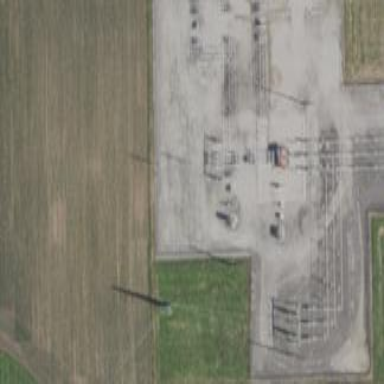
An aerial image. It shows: Substation protected by fence.